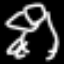
Label: frog